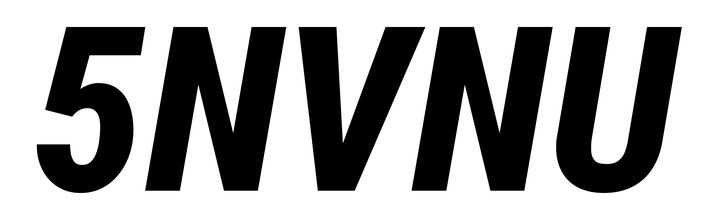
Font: Roboto-Italic_Condensed_ExtraBold_Italic